Aerial crown-view tile of a tropical tree (Barro Colorado Island, Panama), acquired 20250124:
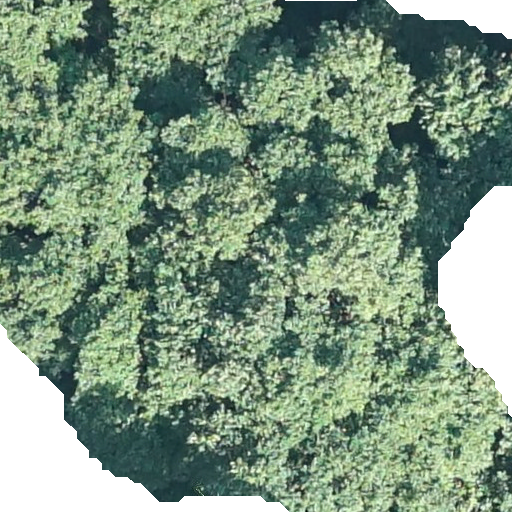
Species: Hieronyma alchorneoides
GBIF accepted scientific name: Hieronyma alchorneoides
Crown area: 442.682 m²